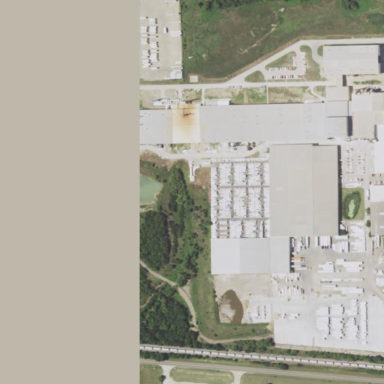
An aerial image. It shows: Industrial plot.